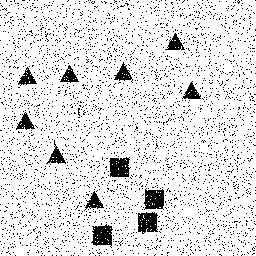
Squares: 4
Triangles: 8
Stars: 0
Total shapes: 12